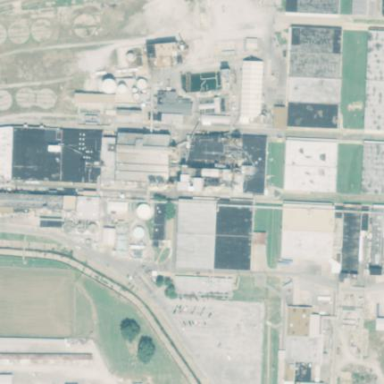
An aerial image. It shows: Industrial area.